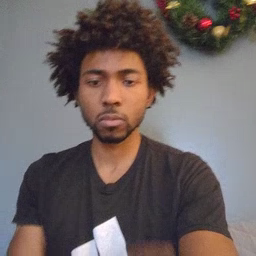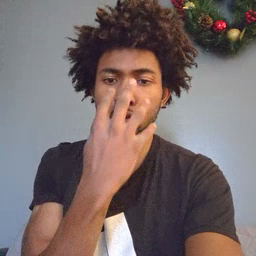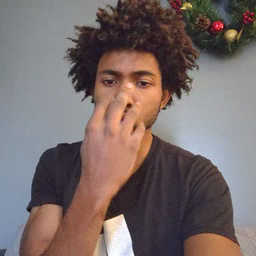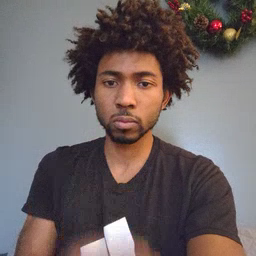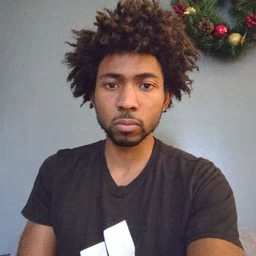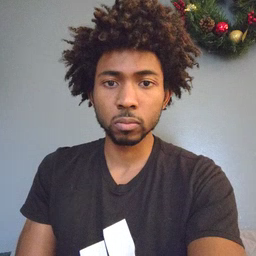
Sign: wolf